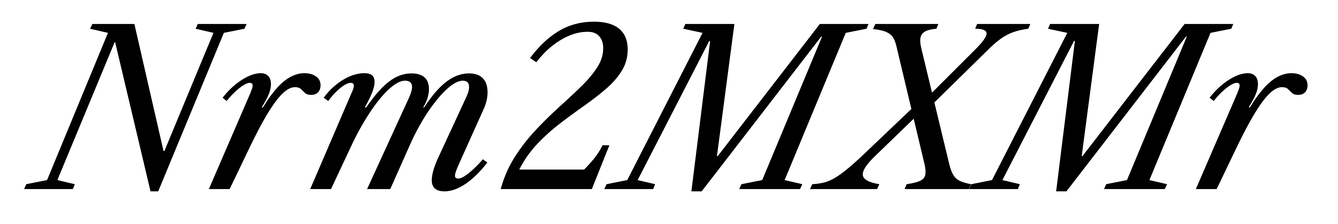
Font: LibreCaslonText-Italic_Italic